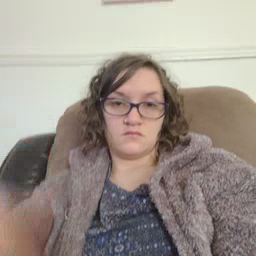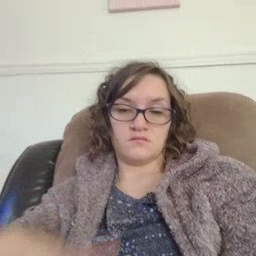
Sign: sleepy